Interaction volume radius: 10 \u00c5
Interaction volume height: 20 \u00c5
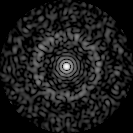
Disorder parameter: 0.8305